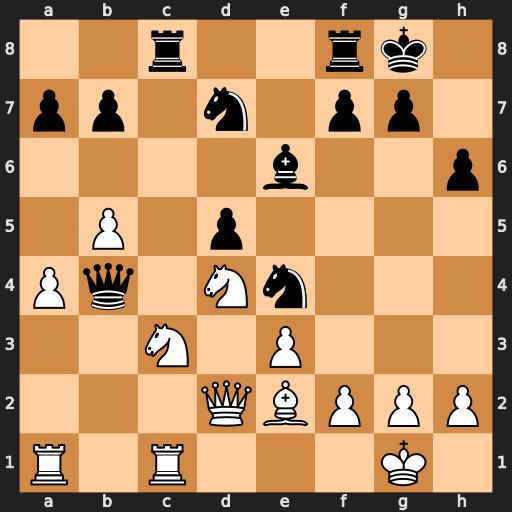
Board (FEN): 2r2rk1/pp1n1pp1/4b2p/1P1p4/Pq1Nn3/2N1P3/3QBPPP/R1R3K1
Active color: w
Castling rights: -
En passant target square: -
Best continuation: Nxe4 Qxd2 Nxd2